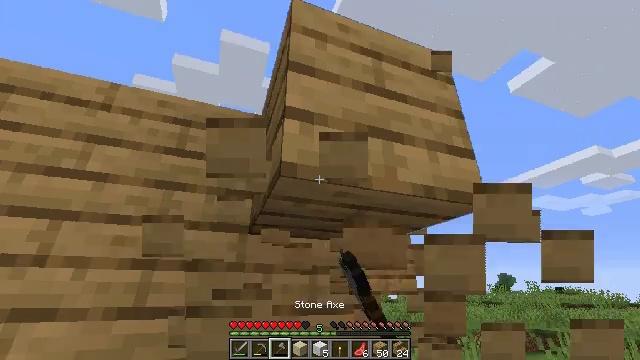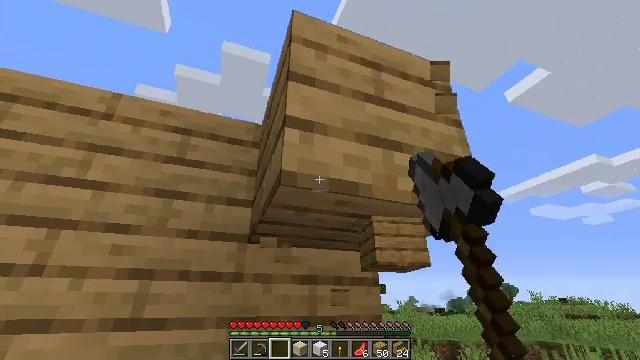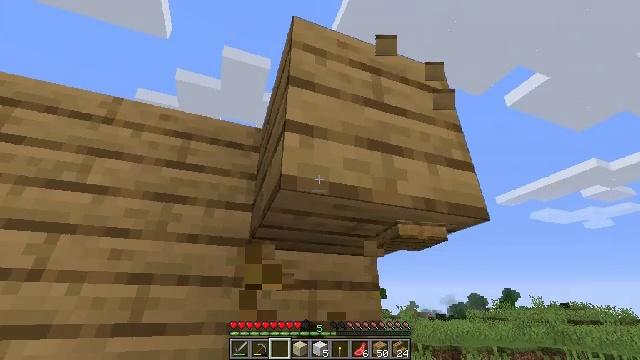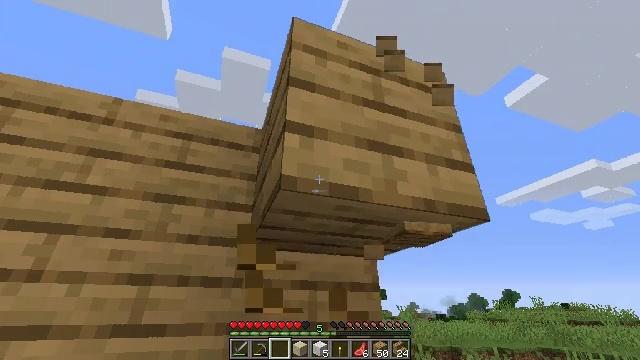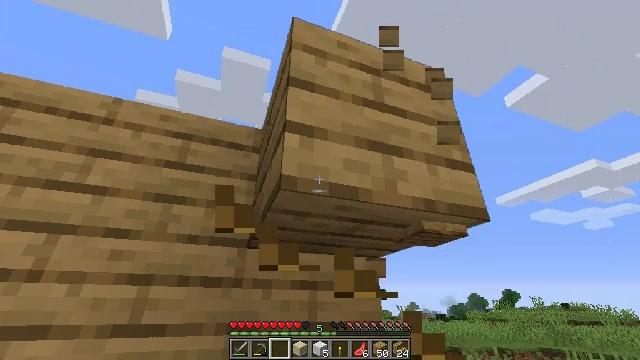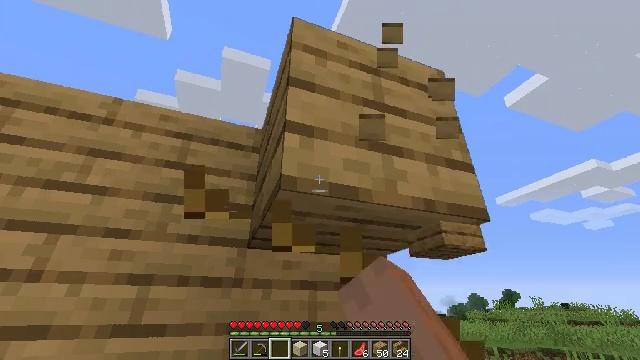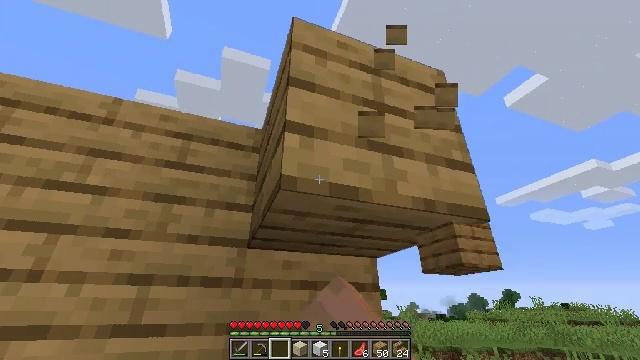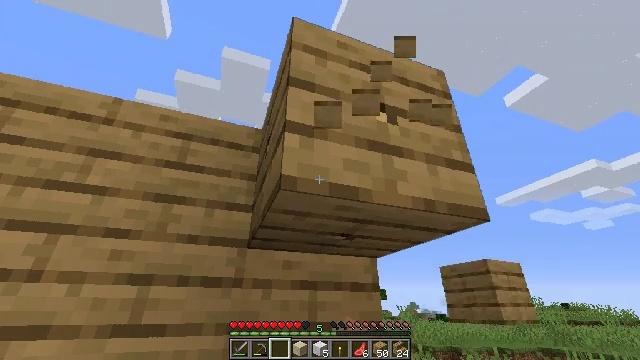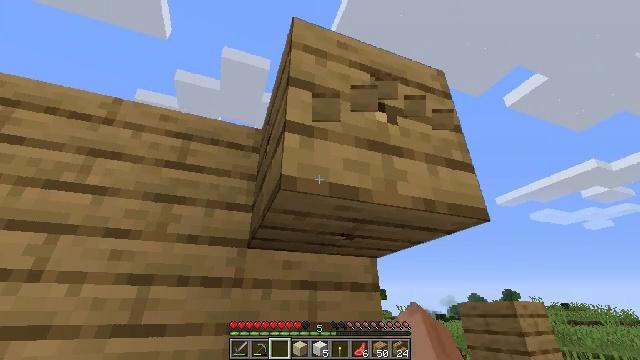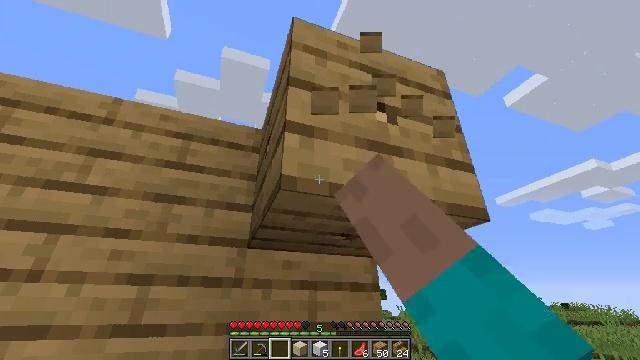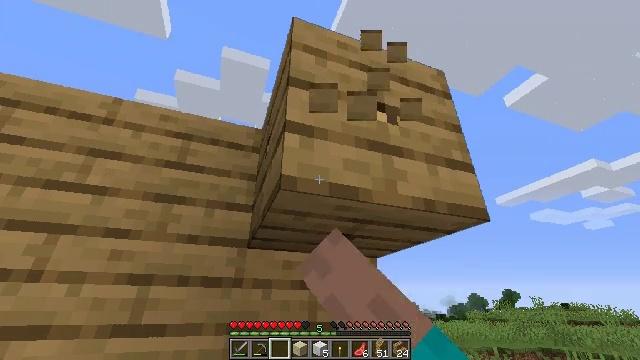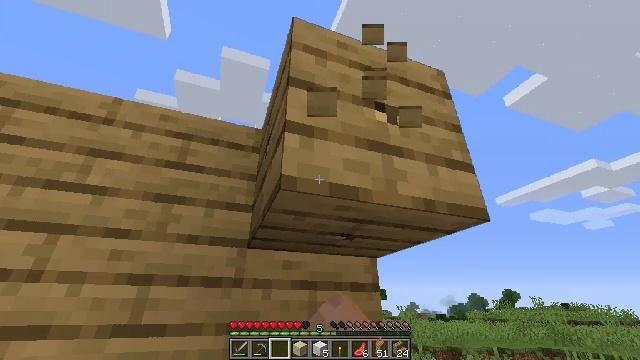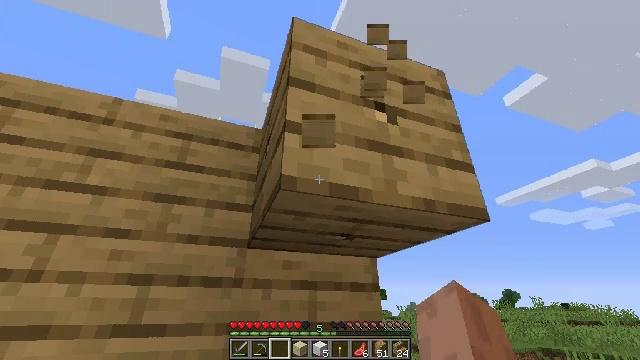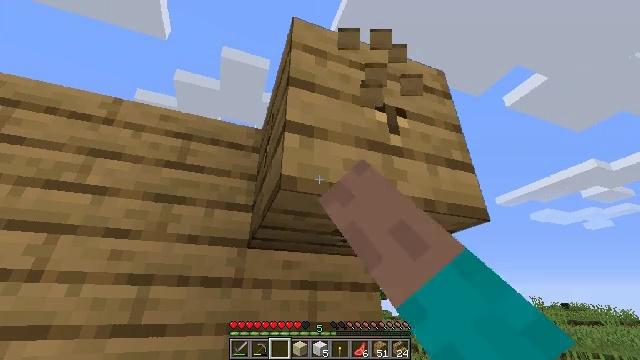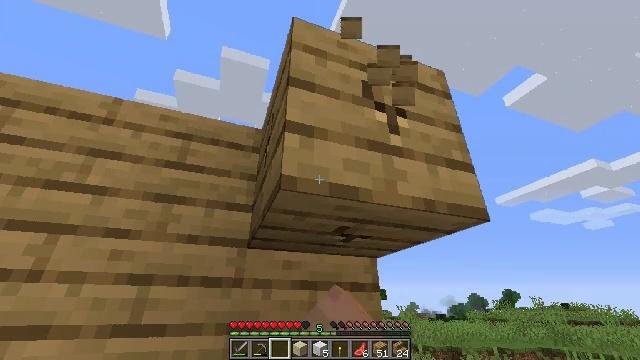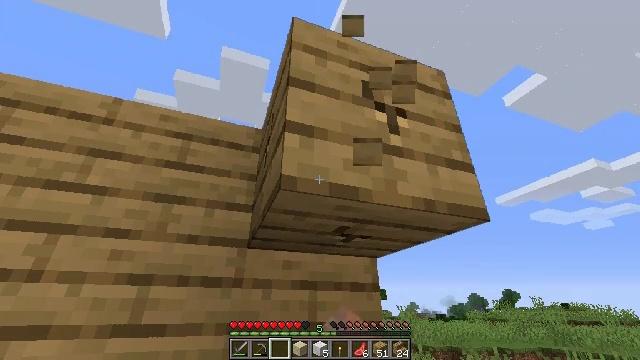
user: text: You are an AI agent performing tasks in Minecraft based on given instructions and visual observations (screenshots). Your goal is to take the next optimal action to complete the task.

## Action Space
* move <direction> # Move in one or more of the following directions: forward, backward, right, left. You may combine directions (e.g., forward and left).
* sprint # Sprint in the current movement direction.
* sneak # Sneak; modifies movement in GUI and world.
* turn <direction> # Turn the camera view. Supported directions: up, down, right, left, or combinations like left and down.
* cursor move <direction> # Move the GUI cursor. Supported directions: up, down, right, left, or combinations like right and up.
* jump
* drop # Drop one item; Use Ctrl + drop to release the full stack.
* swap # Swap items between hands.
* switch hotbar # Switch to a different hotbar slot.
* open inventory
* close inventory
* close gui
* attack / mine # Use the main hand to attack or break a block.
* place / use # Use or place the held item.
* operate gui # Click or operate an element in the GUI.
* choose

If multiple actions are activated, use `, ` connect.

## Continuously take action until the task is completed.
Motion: motion action
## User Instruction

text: Mine planks.
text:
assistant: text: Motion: turn up, attack / mine
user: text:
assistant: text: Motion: attack / mine
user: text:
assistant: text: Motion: attack / mine
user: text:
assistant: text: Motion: attack / mine
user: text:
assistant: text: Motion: attack / mine
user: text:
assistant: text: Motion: attack / mine
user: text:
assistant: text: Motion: attack / mine
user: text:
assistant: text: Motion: attack / mine
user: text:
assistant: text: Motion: attack / mine
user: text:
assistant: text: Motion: attack / mine
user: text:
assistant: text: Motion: attack / mine
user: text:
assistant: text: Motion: attack / mine
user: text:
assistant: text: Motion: attack / mine
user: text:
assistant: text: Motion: attack / mine
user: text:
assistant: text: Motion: attack / mine
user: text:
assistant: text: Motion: attack / mine
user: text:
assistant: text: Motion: attack / mine
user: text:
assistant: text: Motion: attack / mine
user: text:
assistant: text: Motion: attack / mine
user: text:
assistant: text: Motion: attack / mine
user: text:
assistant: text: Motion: attack / mine
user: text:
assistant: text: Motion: attack / mine
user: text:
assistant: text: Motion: attack / mine
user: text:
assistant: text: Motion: attack / mine
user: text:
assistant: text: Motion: attack / mine
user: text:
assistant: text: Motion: attack / mine
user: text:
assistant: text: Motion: attack / mine
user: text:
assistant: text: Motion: attack / mine
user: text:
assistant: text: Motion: attack / mine
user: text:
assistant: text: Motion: attack / mine